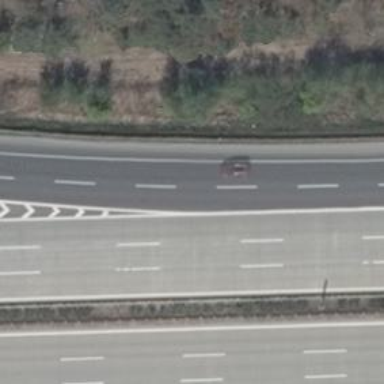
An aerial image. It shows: Motorway junction.